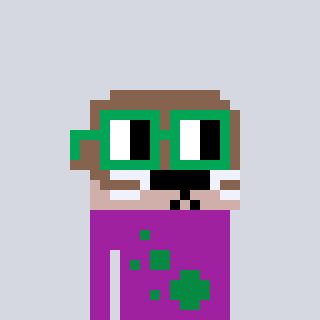
a pixel art character with square green glasses, a otter-shaped head and a magenta-colored body on a cool background